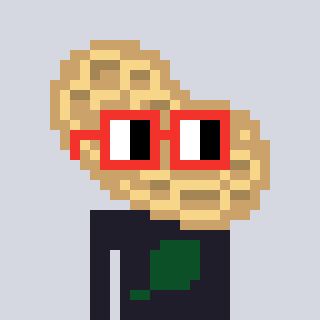
a pixel art character with square red glasses, a peanut-shaped head and a grayscale-colored body on a cool background